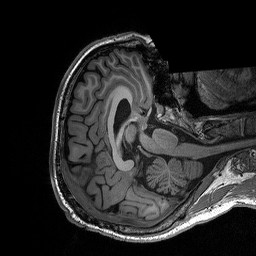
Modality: T1w
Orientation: axial
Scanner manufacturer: siemens
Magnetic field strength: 3 T